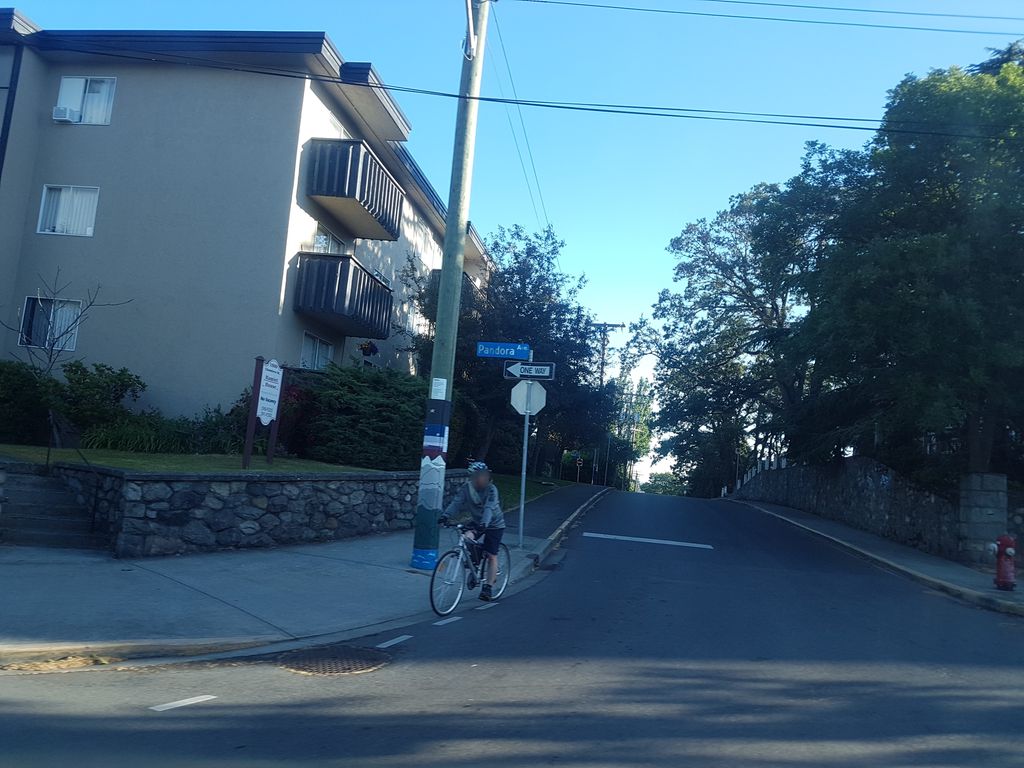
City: victoria